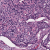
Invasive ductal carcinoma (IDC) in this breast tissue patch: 1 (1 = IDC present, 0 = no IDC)